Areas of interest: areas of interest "Xianyang City Stadium"
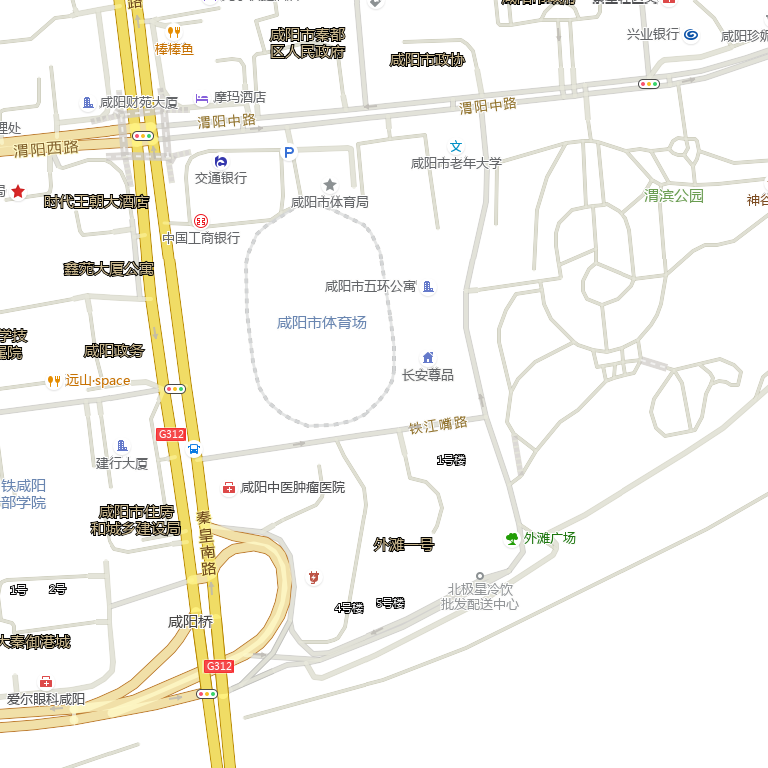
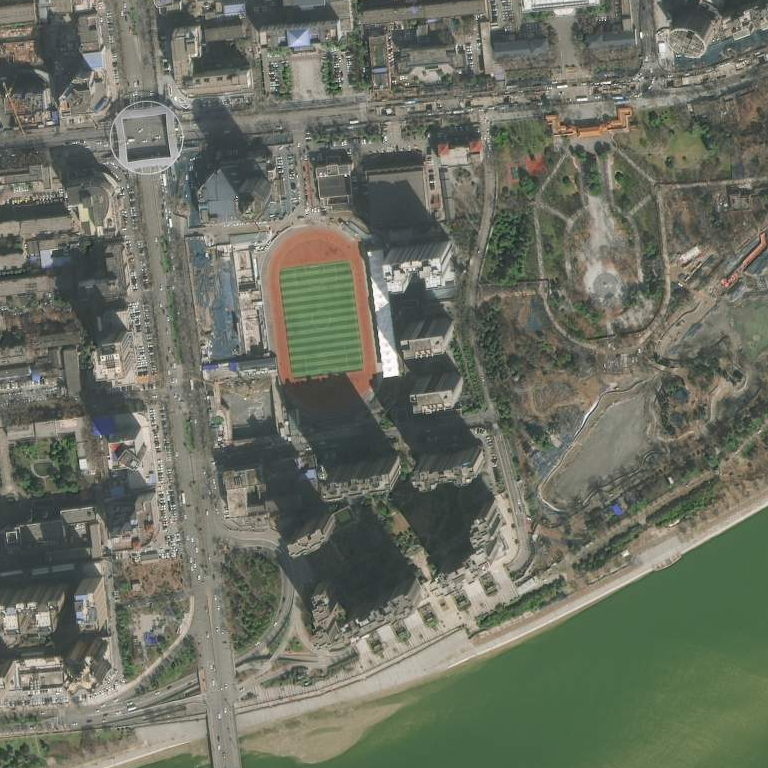